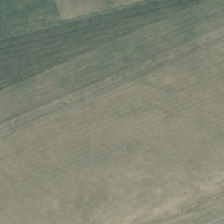
Land cover: urban_parkland